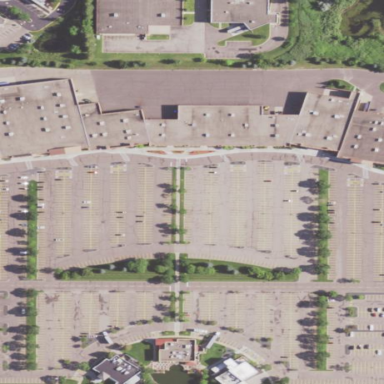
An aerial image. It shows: Retail area.